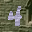
Label: 4